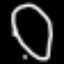
Label: fork